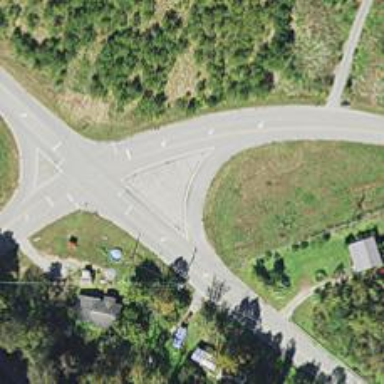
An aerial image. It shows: Secondary link road.